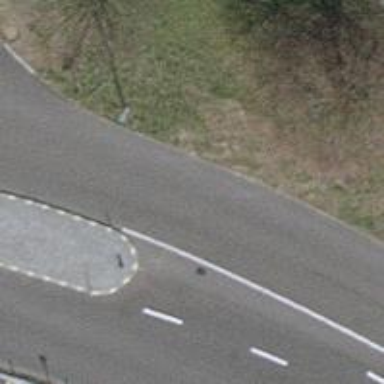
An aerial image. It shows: Secondary road with asphalt surface.